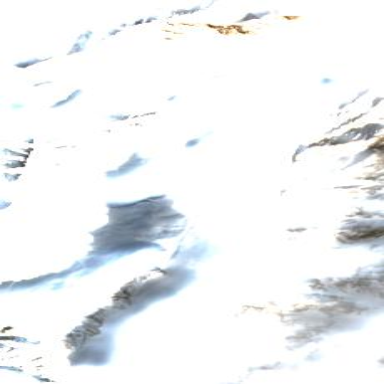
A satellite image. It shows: Majestic glacier in the distance.